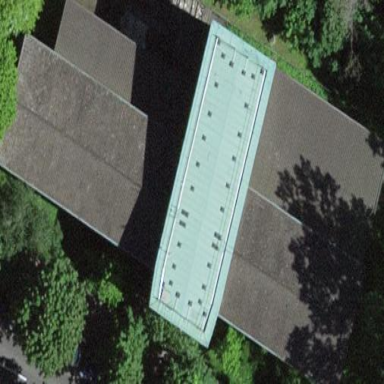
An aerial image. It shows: Service building.